Field crop: tomato
Growth stage: 2
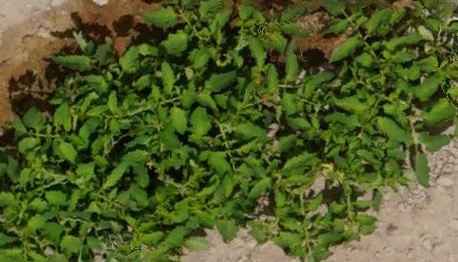
Species: tomato